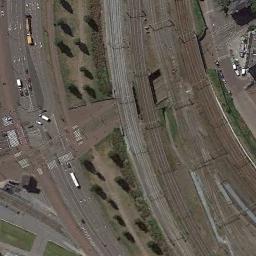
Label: railway